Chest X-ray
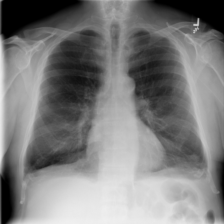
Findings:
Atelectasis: negative
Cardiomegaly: negative
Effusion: negative
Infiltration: negative
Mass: negative
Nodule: negative
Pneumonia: negative
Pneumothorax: negative
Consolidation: negative
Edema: negative
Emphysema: negative
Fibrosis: negative
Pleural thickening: negative
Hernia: negative